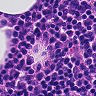
Metastatic tissue present: no